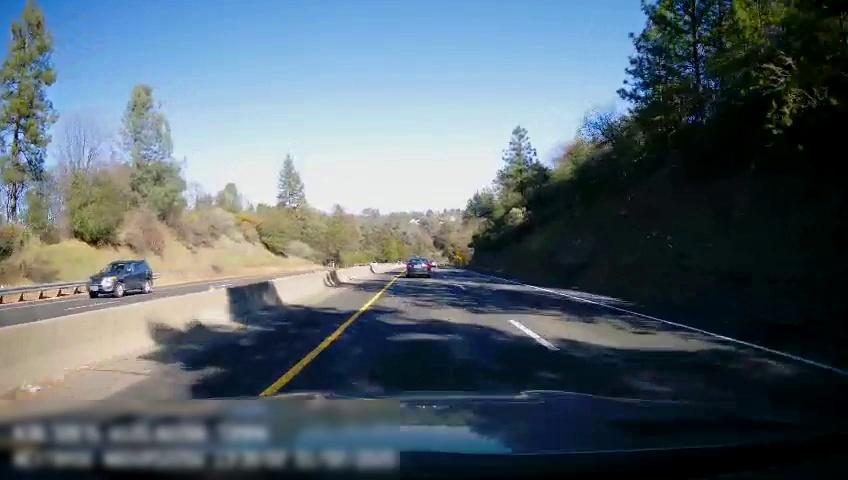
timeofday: Day
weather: Sunny
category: Drivable Space
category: Drivable Space
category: Vehicles | SUV
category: Vehicles | Car
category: Vehicles | SUV
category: Lanes | Current Lane
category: Lanes | Current Lane
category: Lanes | Alternate Lane
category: Lanes | Opposite Lane
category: Lanes | Opposite Lane